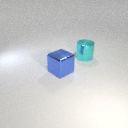
large cyan metal cylinder to the right of large blue metal cube